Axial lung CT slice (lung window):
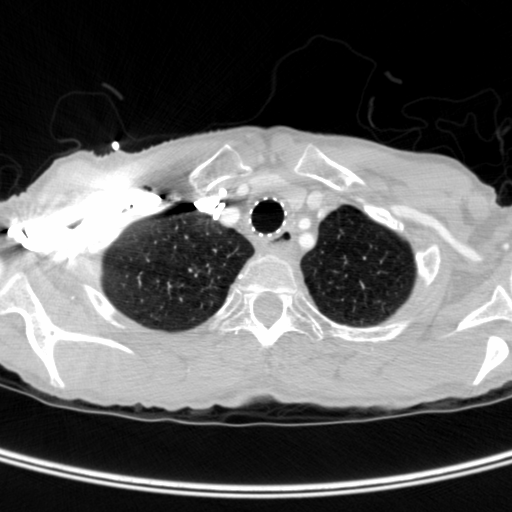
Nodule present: no